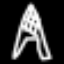
Label: The Eiffel Tower